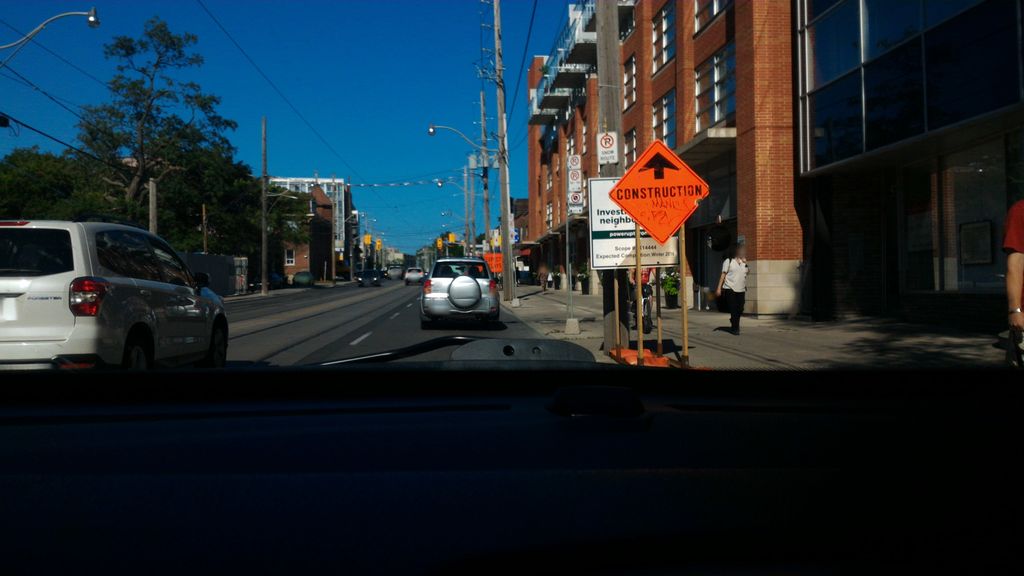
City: toronto